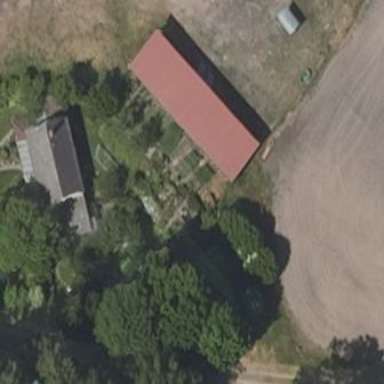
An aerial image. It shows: Shed building.